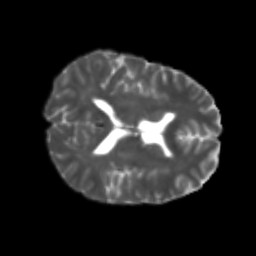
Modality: T2w
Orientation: axial
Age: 23
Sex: female
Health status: healthy
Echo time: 0.074 s